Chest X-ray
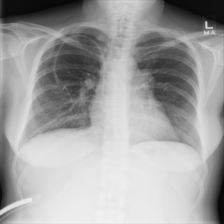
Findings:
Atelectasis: negative
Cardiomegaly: negative
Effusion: negative
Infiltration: negative
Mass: negative
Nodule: negative
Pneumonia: negative
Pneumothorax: negative
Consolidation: negative
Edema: negative
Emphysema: negative
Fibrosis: negative
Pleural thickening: negative
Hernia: negative